Field crop: maize
Growth stage: 2
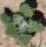
Species: chenopodium